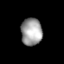
Tissue: lung
Cell type: Epithelial cells
Senescence score: 0.146
Nuclear area (px): 568
Mean DAPI intensity: 159.141